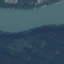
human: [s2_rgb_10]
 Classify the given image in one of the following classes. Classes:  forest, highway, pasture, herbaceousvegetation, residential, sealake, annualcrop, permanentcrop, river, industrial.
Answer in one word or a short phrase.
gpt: River